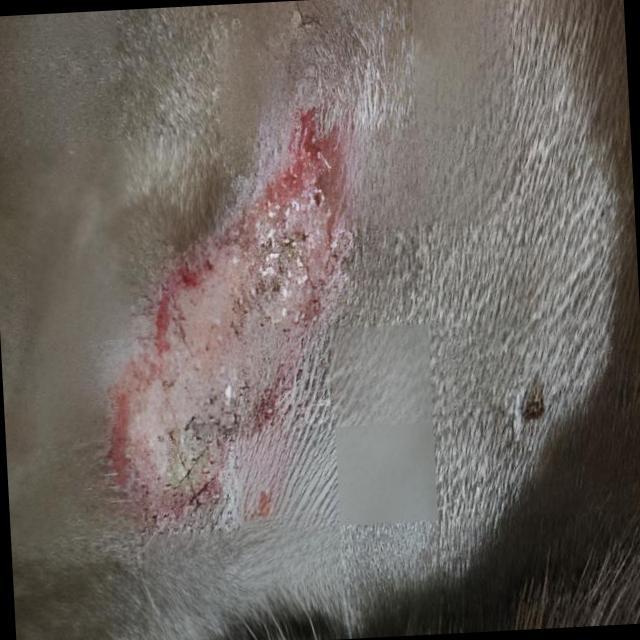
Canine ringworm (Dermatophytosis) — fungal infection caused by Microsporum or Trichophyton. Presents with circular alopecia, scaling, crusting, and broken hairs.